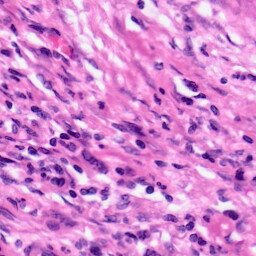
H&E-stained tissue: Pancreatic